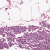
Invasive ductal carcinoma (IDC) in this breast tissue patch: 0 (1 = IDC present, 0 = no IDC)